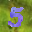
Label: 5